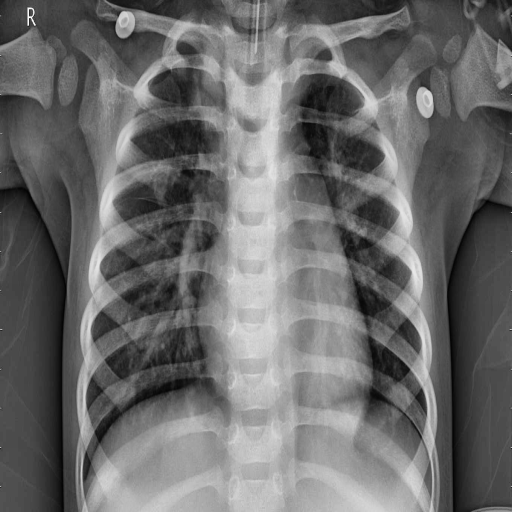
Finding: PNEUMONIA